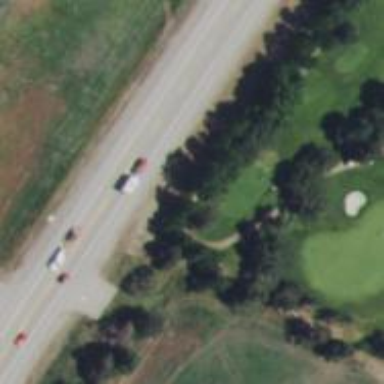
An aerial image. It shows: Path for both roads and golfers.